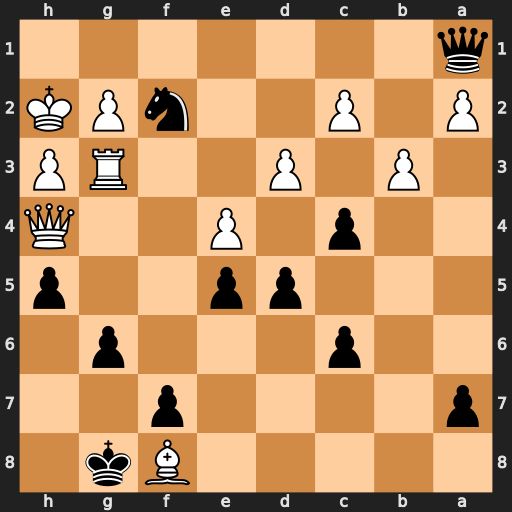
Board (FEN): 5Bk1/p4p2/2p3p1/3pp2p/2p1P2Q/1P1P2RP/P1P2nPK/q7
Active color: b
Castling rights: -
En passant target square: -
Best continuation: Qh1#